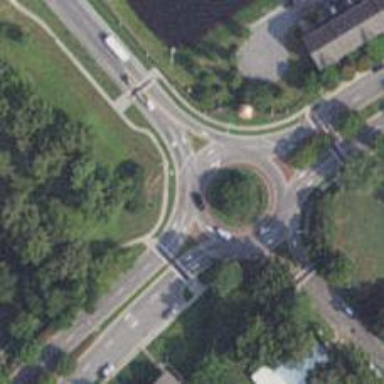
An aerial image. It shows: Tertiary road leading to roundabout junction.